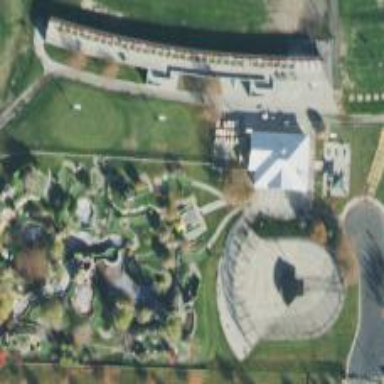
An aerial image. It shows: Miniature golf course.